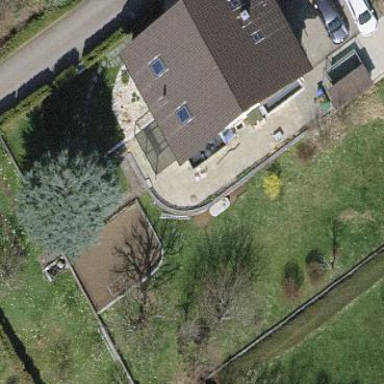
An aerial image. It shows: Residential garden.